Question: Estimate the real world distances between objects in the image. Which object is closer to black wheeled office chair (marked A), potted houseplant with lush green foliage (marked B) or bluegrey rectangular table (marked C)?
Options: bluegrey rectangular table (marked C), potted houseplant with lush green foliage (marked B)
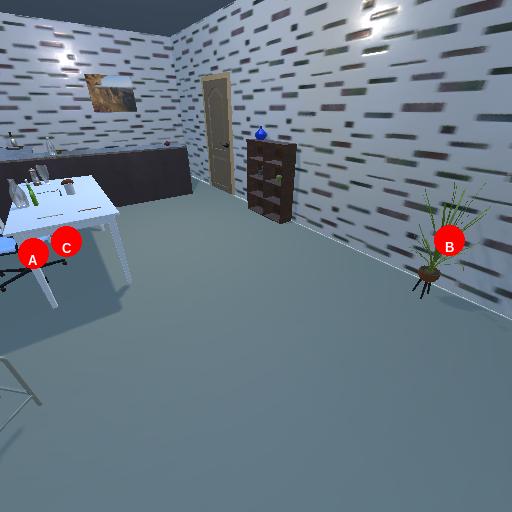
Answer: bluegrey rectangular table (marked C)